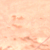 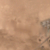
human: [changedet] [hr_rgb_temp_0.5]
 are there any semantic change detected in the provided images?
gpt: All is the same.